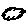
Label: cloud